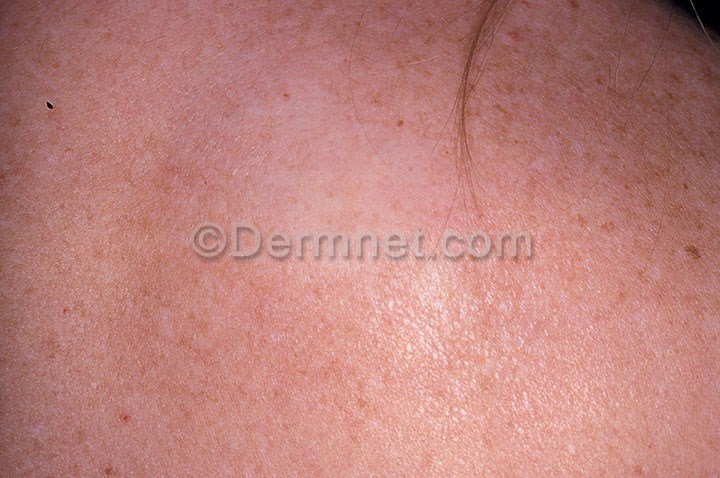
Disease: Lupus and other Connective Tissue diseases